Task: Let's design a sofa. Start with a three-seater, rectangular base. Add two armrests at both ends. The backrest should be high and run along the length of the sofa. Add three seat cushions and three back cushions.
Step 125:
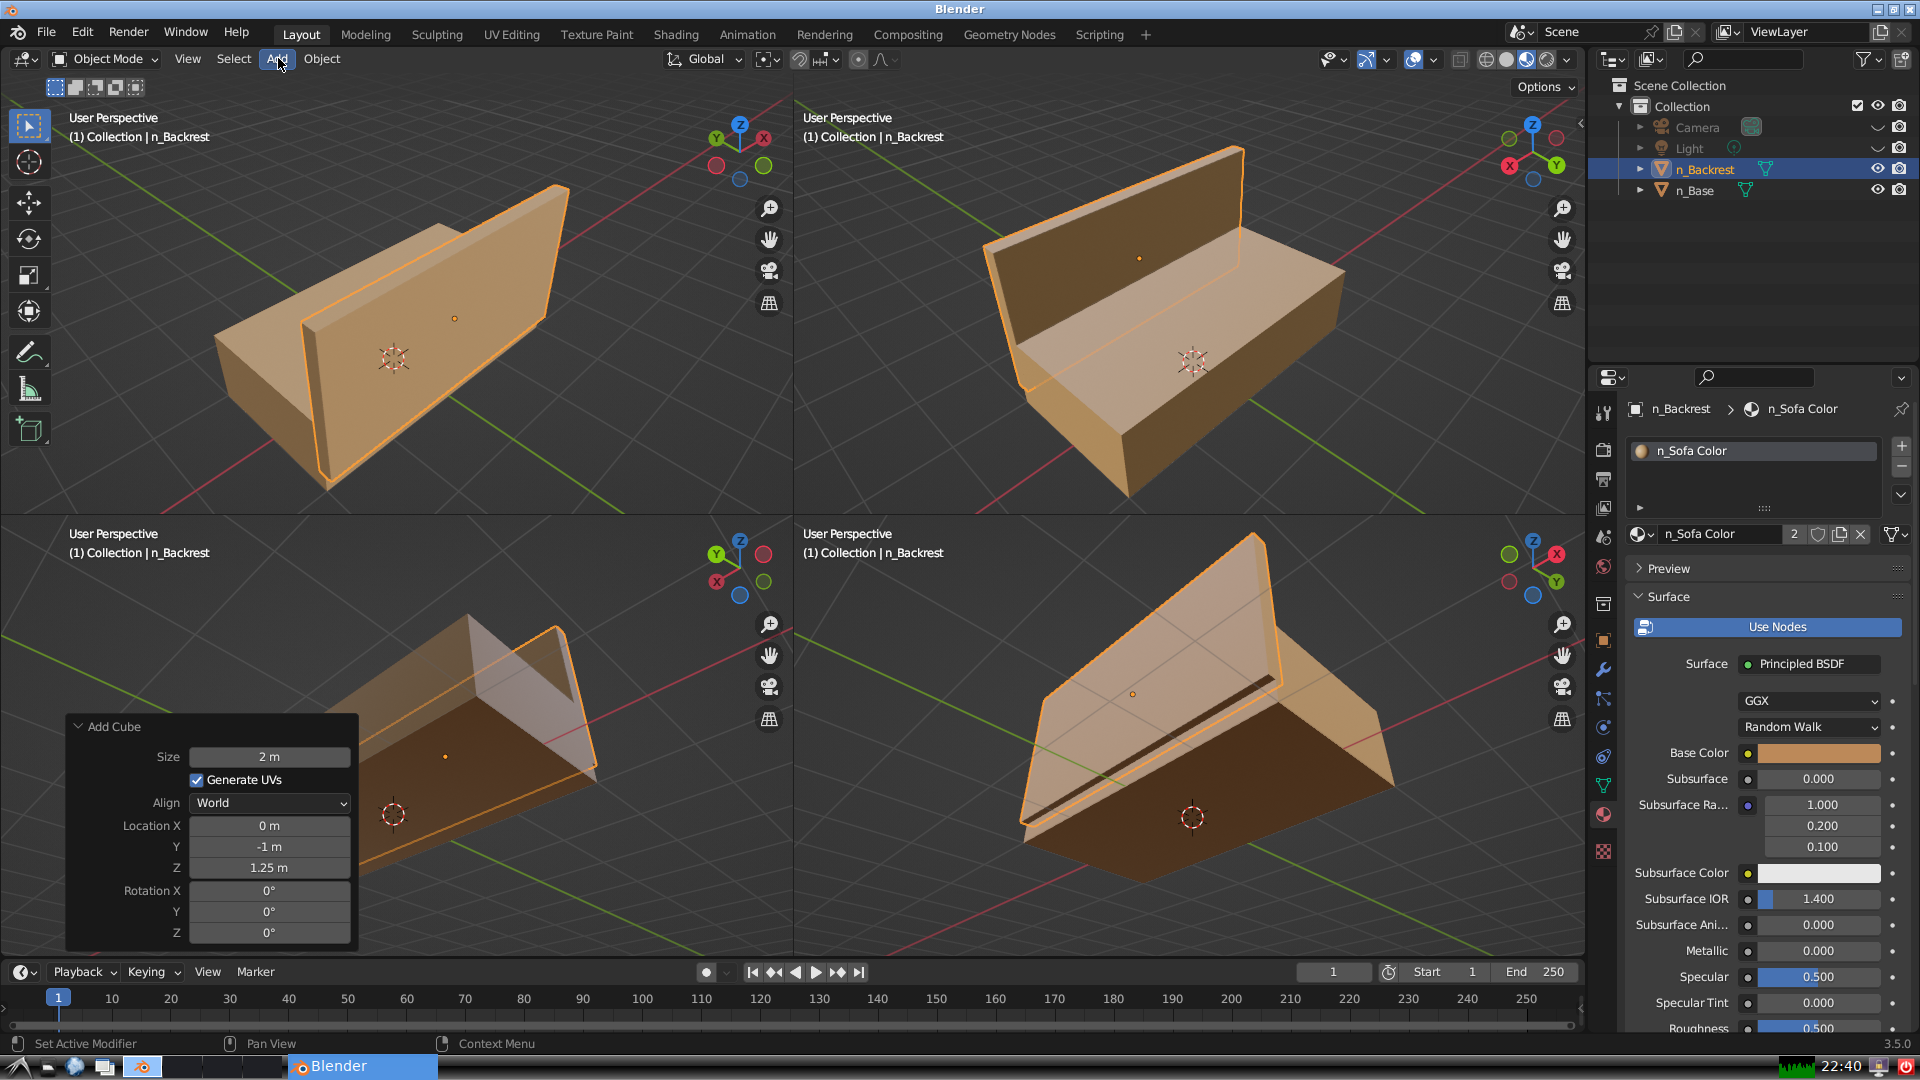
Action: click: no